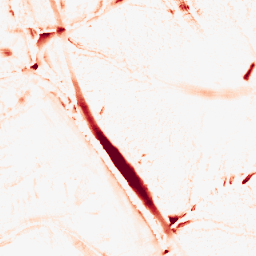
Category: morphological
Decomposition family: morphological_diamond
Decomposition parameters: operation: opening
radius: 15
Upsampling method: bilinear
Upsampling parameters: scale: 8
Upsampling scale: 8